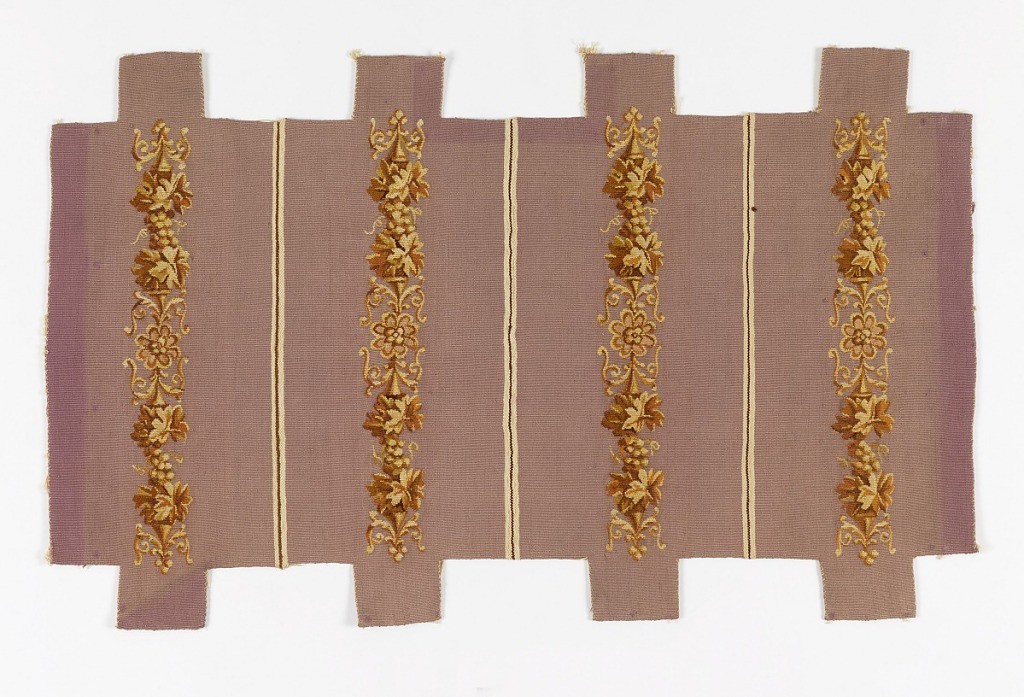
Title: Panel with four uncut chair arms
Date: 19th century
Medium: silk, wool Technique: plain weave with discontinuous wefts (tapestry)
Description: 1898-18-2: One piece that contains four uncut chair arms has ...;     1898-18-3: One piece that contains four uncut chair arms has ...;     1898-18-4: One piece that contains four uncut chair arms has ...;     1898-18-5: One piece that contains four uncut chair arms has ...